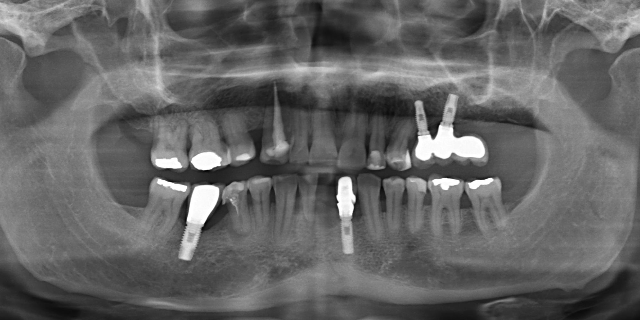
adult